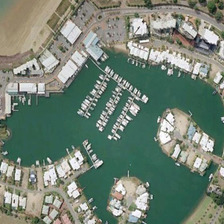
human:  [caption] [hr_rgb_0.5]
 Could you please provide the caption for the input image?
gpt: here is a round port inside a beach with houses along the bank and boats in the water .

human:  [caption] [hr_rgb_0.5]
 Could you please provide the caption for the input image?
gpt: rows of ships docking in this port with only a narrow ship lock connected to the sea .

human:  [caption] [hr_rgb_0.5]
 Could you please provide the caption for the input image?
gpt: here is a round port inside a beach with houses along the bank and boats in the water .

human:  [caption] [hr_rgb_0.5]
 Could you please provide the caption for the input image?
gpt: here is a round port inside a beach with houses along the bank and boats in the water .

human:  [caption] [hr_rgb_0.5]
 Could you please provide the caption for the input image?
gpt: many boats are in a port surrounded by many buildings and some green trees .